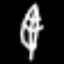
Label: leaf